Question:
The image shows my query with two tables and the output. Instead of the output being in the format in the image I need it as follows.
'''
Date Time | Load Cell 0 | Load Cell 1
----------------------------------------------
03/06/2016 12 14
08/07/2016 4 7
'''
I believe I may need to use a Pivot ???? but i am just stuck with how to do that.
I am doing this in Visual Studio for a C# Windows Forms App and the data is to be shown in a datagrid and used for a graph/chart. The db used is a MS SQL CE file.
If anyone could help. Thanks in advance.
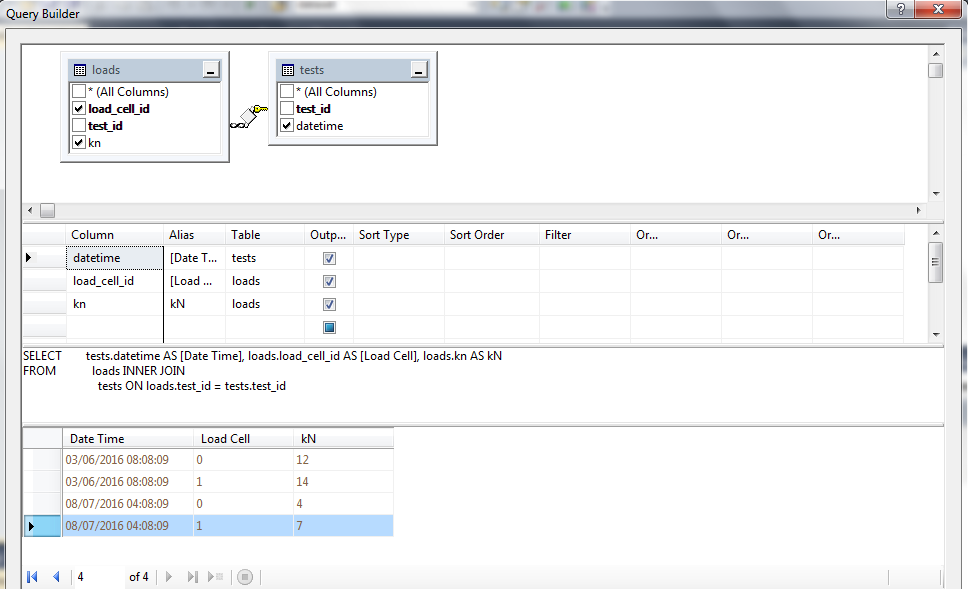
Answer: '''
select cast(test.datetime as date) [date],
sum(case when loads.loads_cell = 0 then loads.kN end) [Load Cell 0],
sum(case when loads.loads_cell = 1 then loads.kN end) [Load Cell 1]
from loads
join tests on loads.test_id = tests.tests_id
group by cast(test.datetime as date)
'''